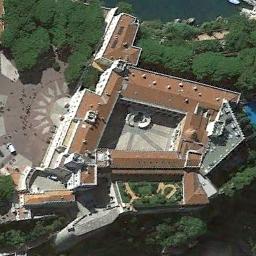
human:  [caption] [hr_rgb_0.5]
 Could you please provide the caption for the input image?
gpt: There are some trees near the palace .

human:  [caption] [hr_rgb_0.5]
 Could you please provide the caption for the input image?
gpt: One side of the palace is lush woods and the other is a residential area .

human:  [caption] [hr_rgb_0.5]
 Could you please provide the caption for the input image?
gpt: The brown palace with a courtyard is surrounded by a grove of trees .

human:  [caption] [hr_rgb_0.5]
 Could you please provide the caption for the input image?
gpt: The palace is on the open place surrounded by trees .

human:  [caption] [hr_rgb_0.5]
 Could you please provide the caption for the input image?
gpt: There are many green trees around the brown palace .